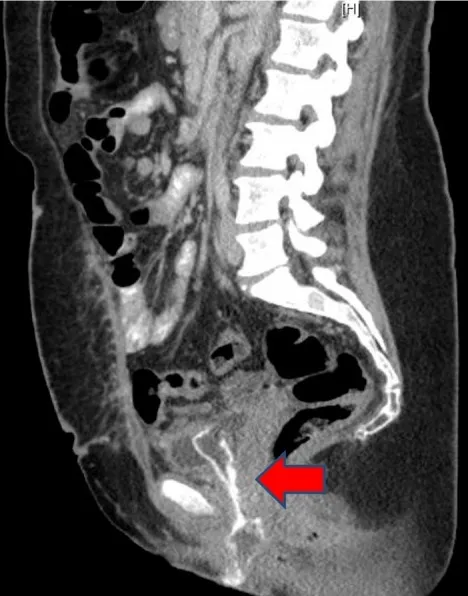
CT abdomen and pelvis sagittal section. High attenuation lesion in the urethra and bladder lumen (arrow).
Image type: radiology (ct)